Question: I just started using <URL> in my php site.
Basically I am using it to give a nice layout to a 'bio' field in case the user presses enter.
Problem is that it stores the exact line break tag '<br>' in my database and it does the same when i display the same data from my server to a text area.
How can i prevent the textarea from displaying the actual '<br>' tag
here's my sample code
'''
//grabbing the data in the text area field
$bio = nl2br(htmlentities(trim($_POST['bio'])));
//displaying the value from the database
$row = mysql_fetch_array($my_select_query);
<textarea><?php echo $row['bio']?; ></textarea>
'''
I get something that looks like this in my textarea

how can i avoid this?
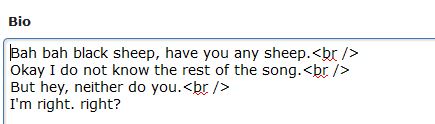
Answer: You shouldn't 'nl2br()', or even 'htmlentities()' input before storing it in your database. I tend to keep it reasonably raw, which gives more scope to change things later on.
If this is already in production, you could create your own 'br2nl()' function which reverses the effects of 'nl2br()':
'''
function br2nl($input) {
return preg_replace('/<br\s*?\/??>/i', '', $input);
}
'''